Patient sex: M
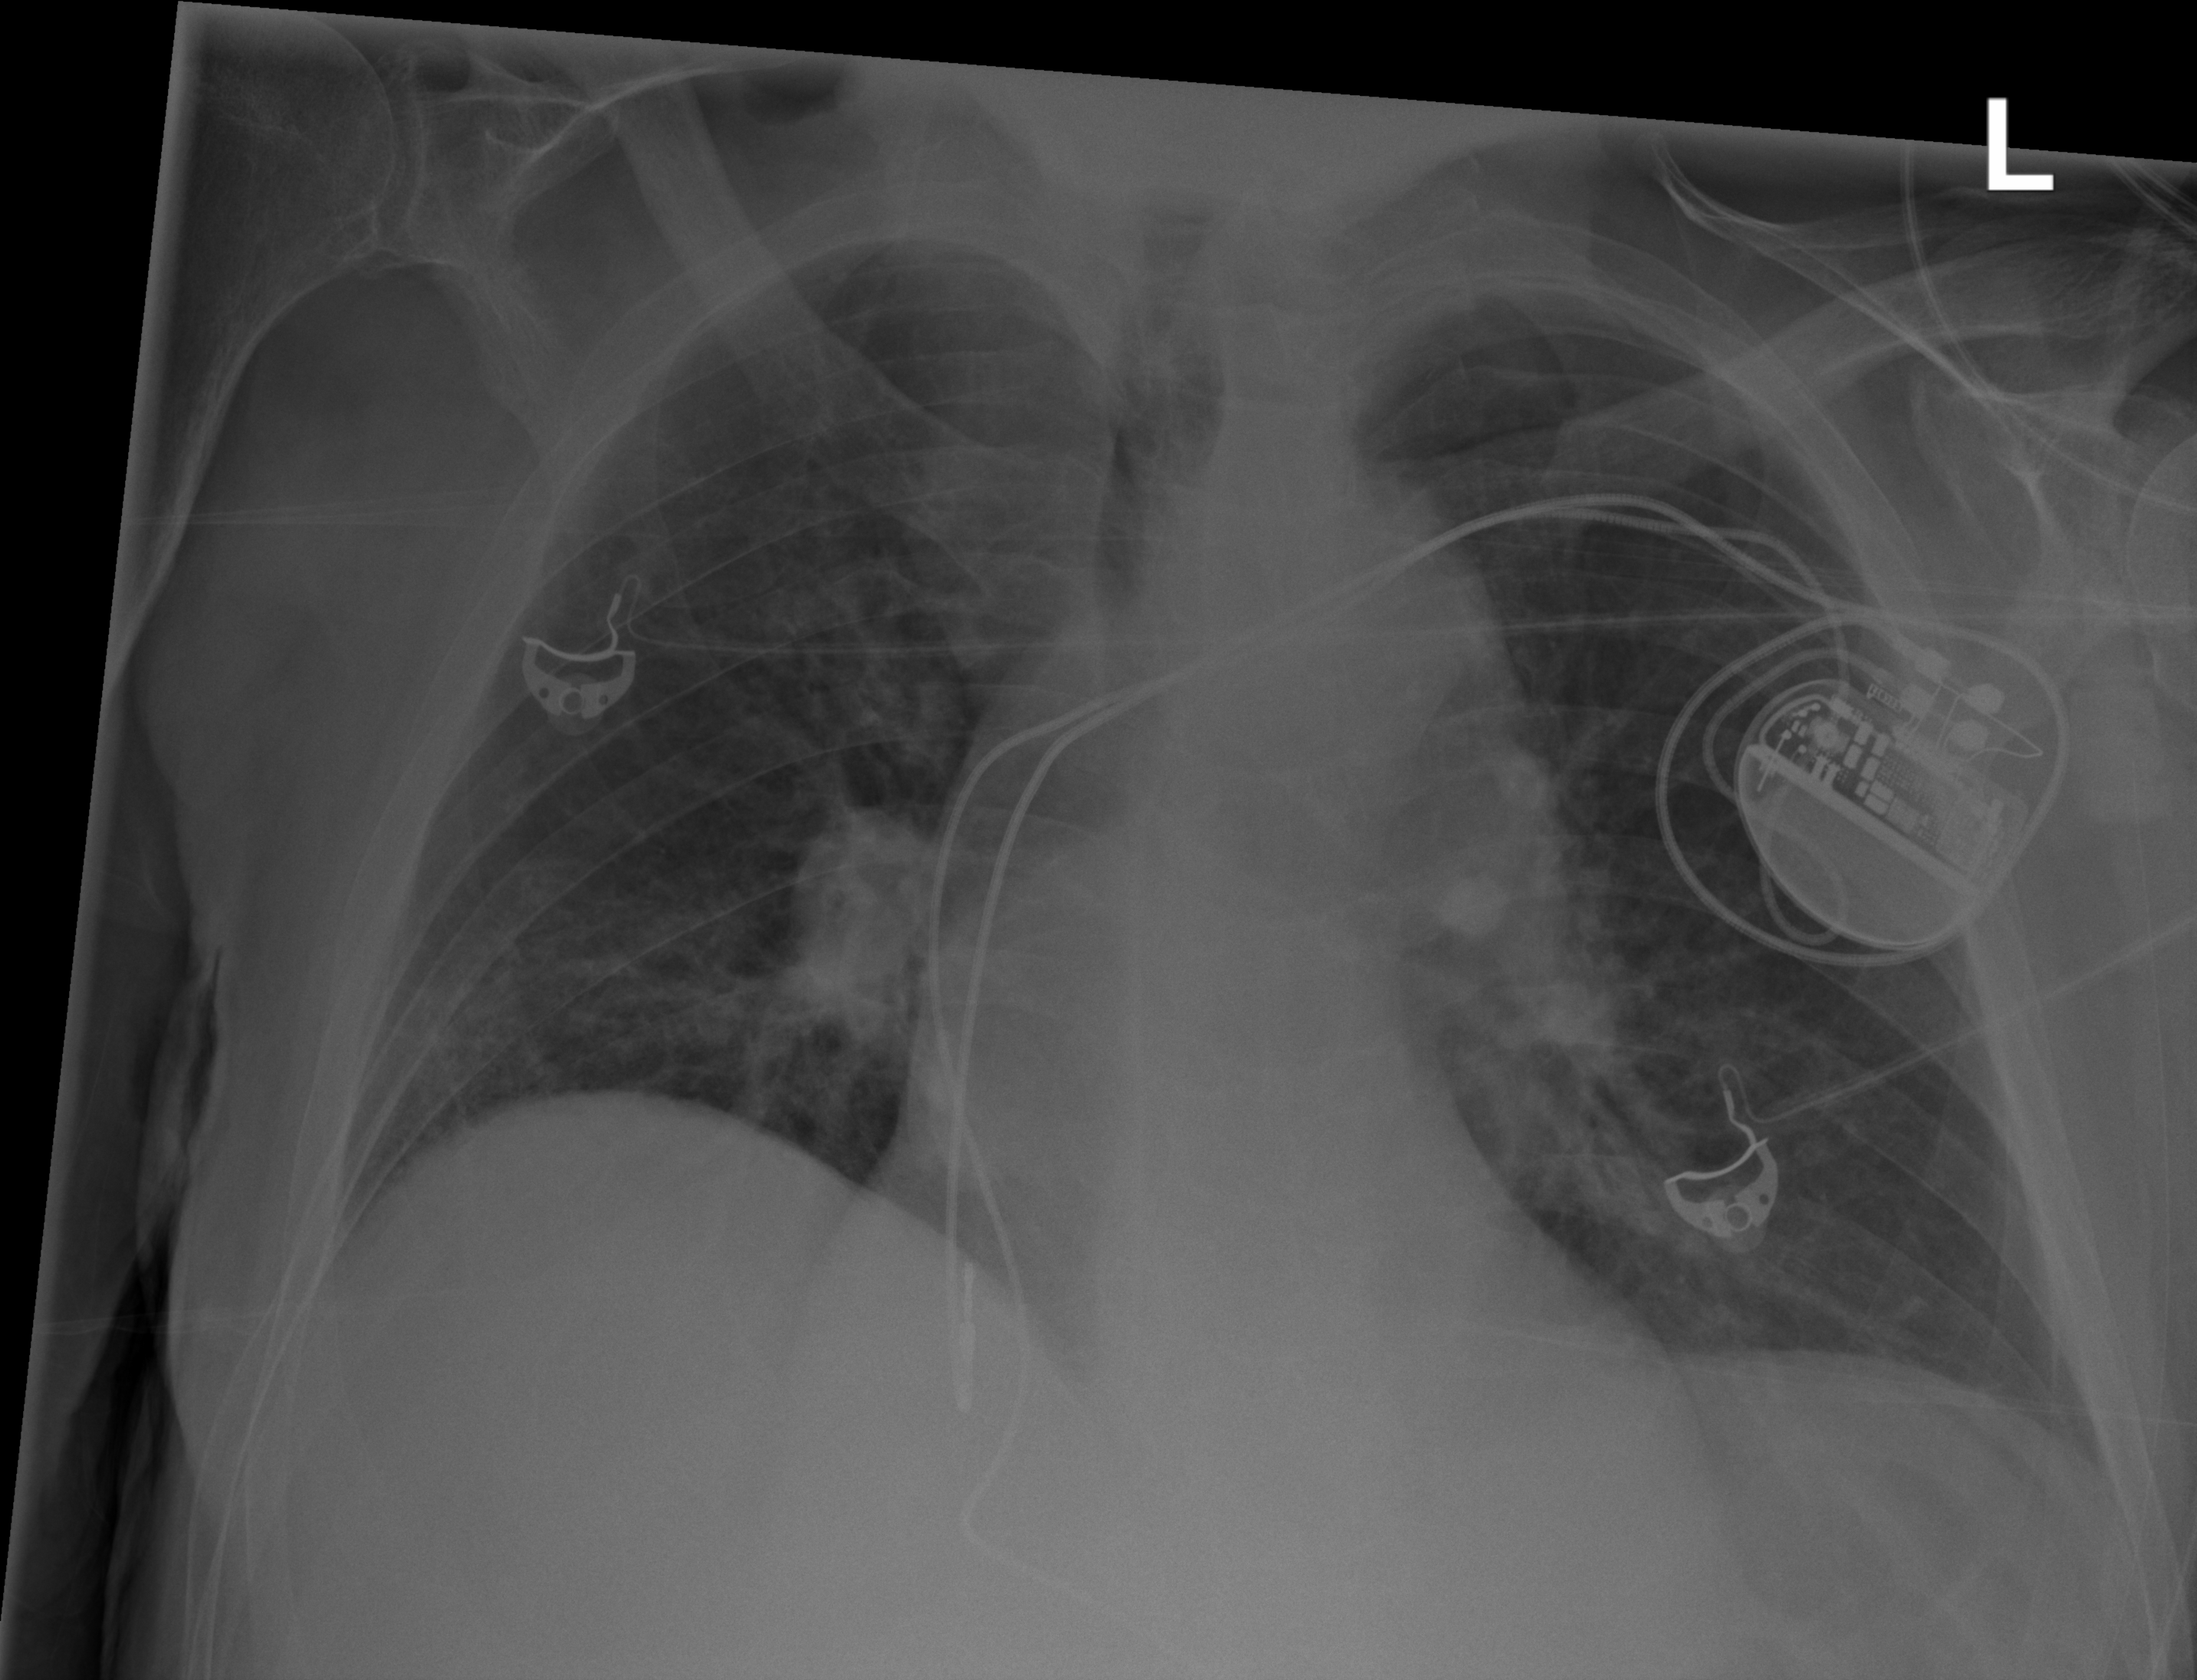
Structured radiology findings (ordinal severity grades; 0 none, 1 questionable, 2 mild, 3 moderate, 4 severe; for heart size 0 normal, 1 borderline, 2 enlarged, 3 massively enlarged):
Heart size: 1
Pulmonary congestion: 2
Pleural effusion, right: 0
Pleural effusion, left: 0
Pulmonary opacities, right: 2
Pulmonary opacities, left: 0
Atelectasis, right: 2
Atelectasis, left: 2